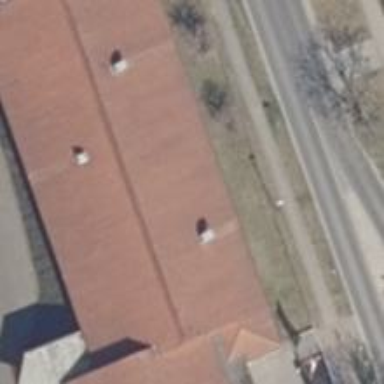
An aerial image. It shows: Red building with gabled roof.